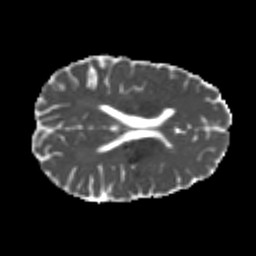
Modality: MD
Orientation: axial
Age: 24
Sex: male
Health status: healthy
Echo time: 0.074 s